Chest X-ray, PA view. Patient: 47 years old, sex M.
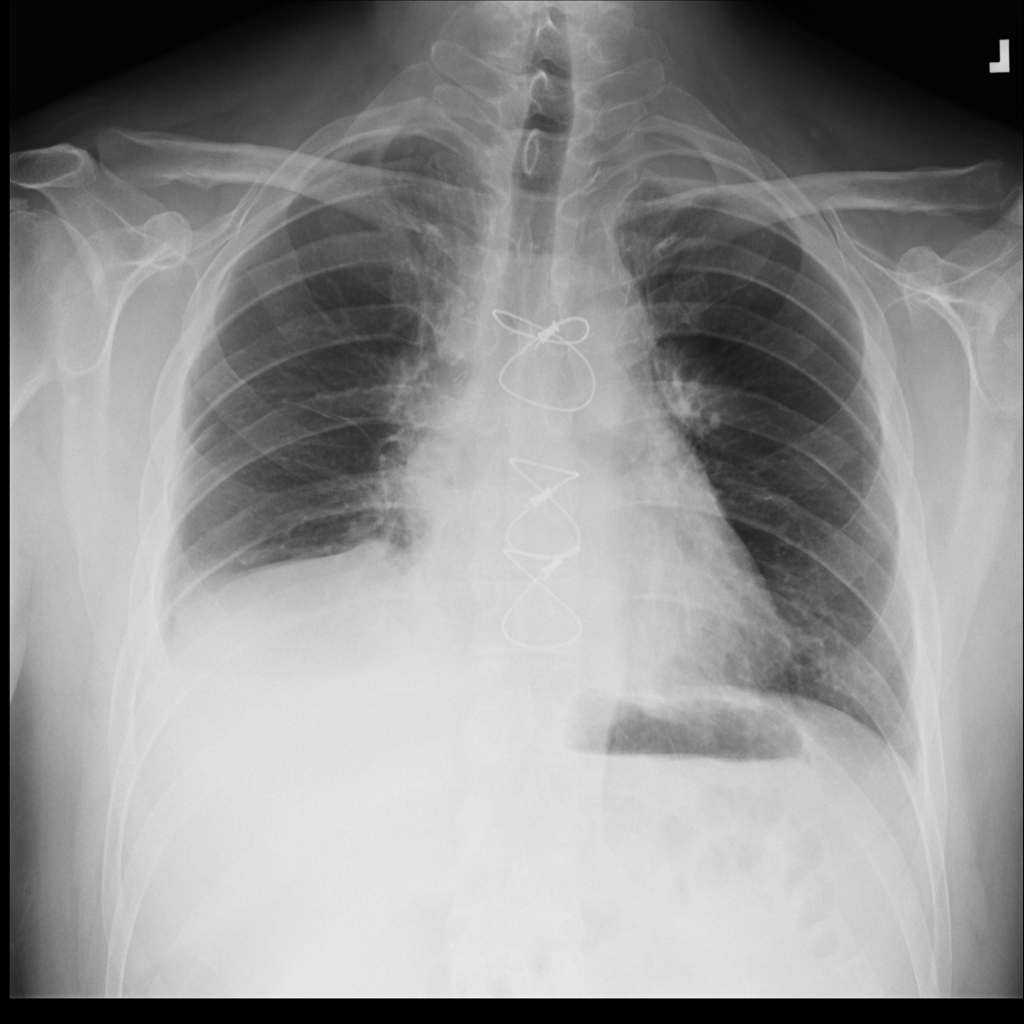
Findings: Atelectasis, Consolidation, Effusion, Mass